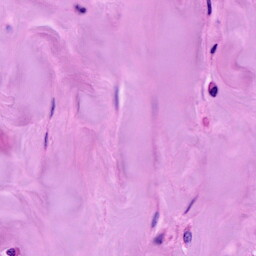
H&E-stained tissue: Breast